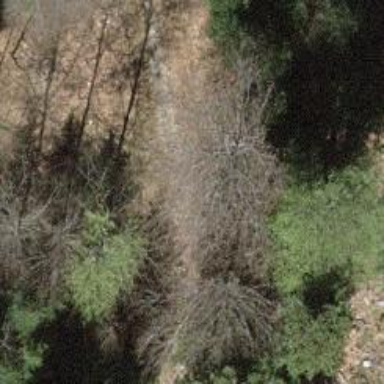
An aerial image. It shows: Path.